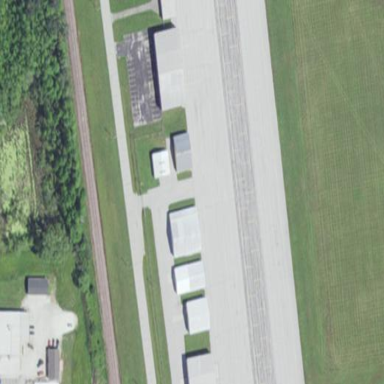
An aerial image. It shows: Apron at the airport.